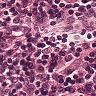
Metastatic tissue present: no